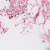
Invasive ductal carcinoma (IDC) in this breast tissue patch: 0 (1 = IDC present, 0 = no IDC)